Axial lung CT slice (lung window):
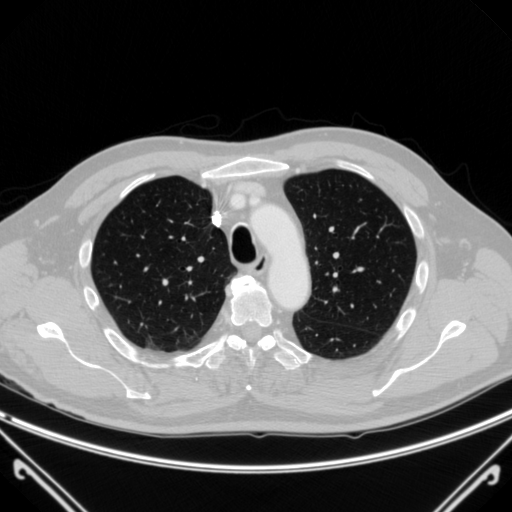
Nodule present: no